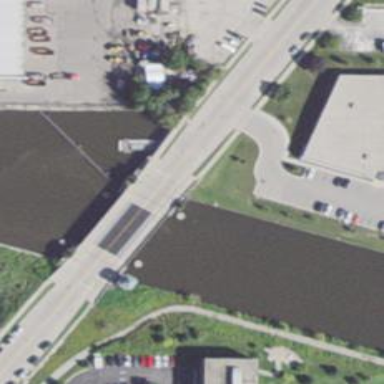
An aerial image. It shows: Movable bascule bridge on footway road.